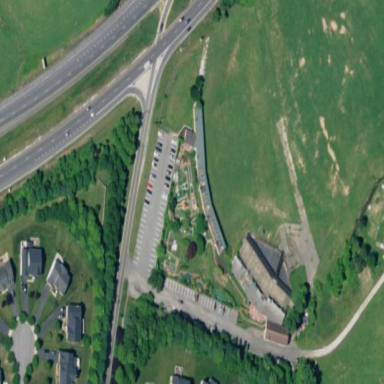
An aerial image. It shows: Miniature golf course.